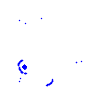
Particle: pion